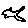
Label: fish